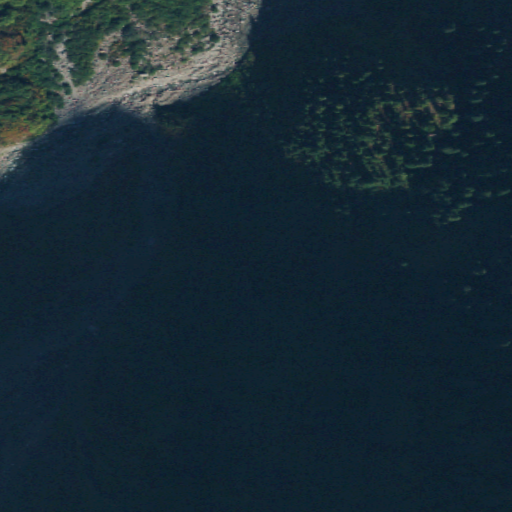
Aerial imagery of depression(s) in Washington named Pride Basin containing evergreen forest, shrub, grassland, and deciduous forest